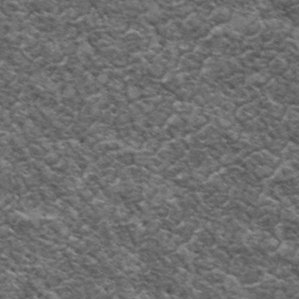
Label: frost